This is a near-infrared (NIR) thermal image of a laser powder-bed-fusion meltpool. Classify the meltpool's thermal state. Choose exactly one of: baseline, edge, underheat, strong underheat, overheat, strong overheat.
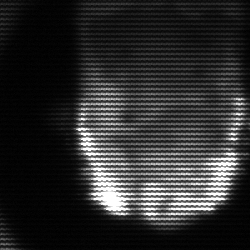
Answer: baseline